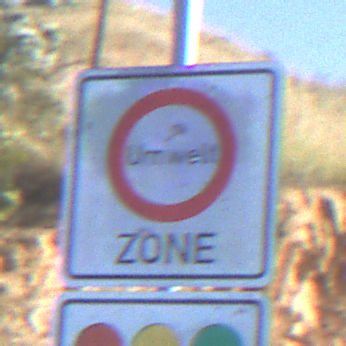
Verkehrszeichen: BeginnUmweltzone
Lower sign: FreistellungVomVerkehrsverbot1
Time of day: MorningAfternoon
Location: Outdoor (Nature)
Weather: Clear
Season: NotSpecified
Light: Natural